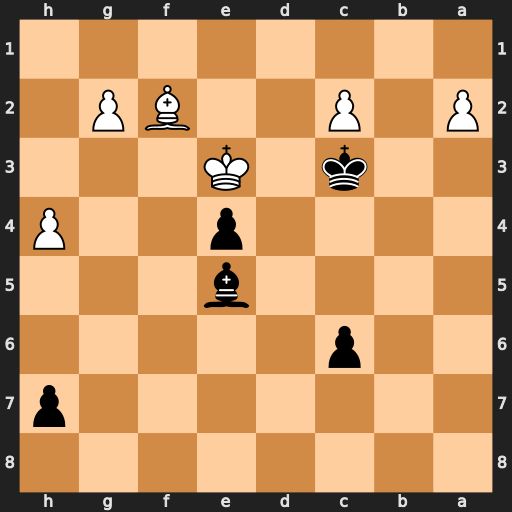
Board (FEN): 8/7p/2p5/4b3/4p2P/2k1K3/P1P2BP1/8
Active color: b
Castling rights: -
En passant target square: -
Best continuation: Bd4+ Kxe4 Bxf2